Question: I am trying to find the last occurrence of '
' and delete everything before it (and including it). I am creating a socket and downloading a file, the file then would get saved. The HTTP headers get saved in the file (and according to the hex editor '
' does exist). But I can't seem to find it using 'strstr', according to MSDN 'recv' returns char so it should be able to find it?
'''
while ((tmpres = recv(sock, buf, BUFSIZ, 0)) > 0)
{
char *p = strstr(buf, "
");
printf("%s", p);
exit(1);
if (fwrite(buf, 1, tmpres, fp) != tmpres) {
printf("Error writing buffer");
exit(1);
}
}
'''
Yet the strstr returns null?

It clearly writes 0D0A0D0A to the file, so I am unsure of what is going on.
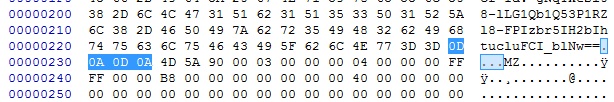
Answer: You probably need to handle the fact that the end of header marker might appear across multiple 'recv' calls. It is reasonably plausible that the server sends the headers, each terminated by '
' and then 'send's the body of the request prefixed with '
' to signal the end of the headers and start of the "body" resulting in the sequence '
' being split across 'recv' calls.